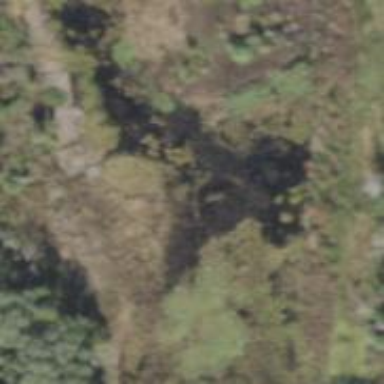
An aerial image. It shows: Marshy wetland area.